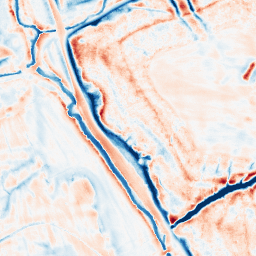
Category: edge_preserving
Decomposition family: bilateral
Decomposition parameters: d: 21
sigma_color: 75
sigma_space: 150
Upsampling method: quintic
Upsampling parameters: scale: 4
Upsampling scale: 4